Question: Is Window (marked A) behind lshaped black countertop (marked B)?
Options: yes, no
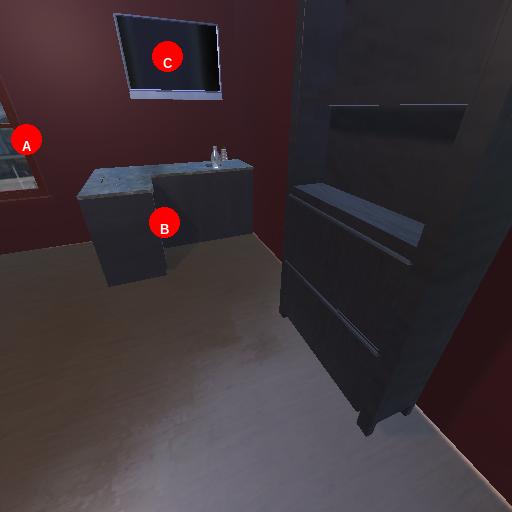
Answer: yes